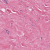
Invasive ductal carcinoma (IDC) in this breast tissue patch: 0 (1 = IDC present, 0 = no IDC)